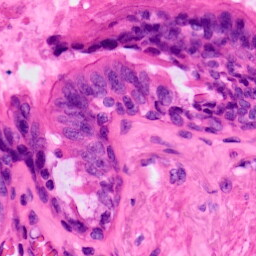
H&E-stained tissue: Lung